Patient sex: M
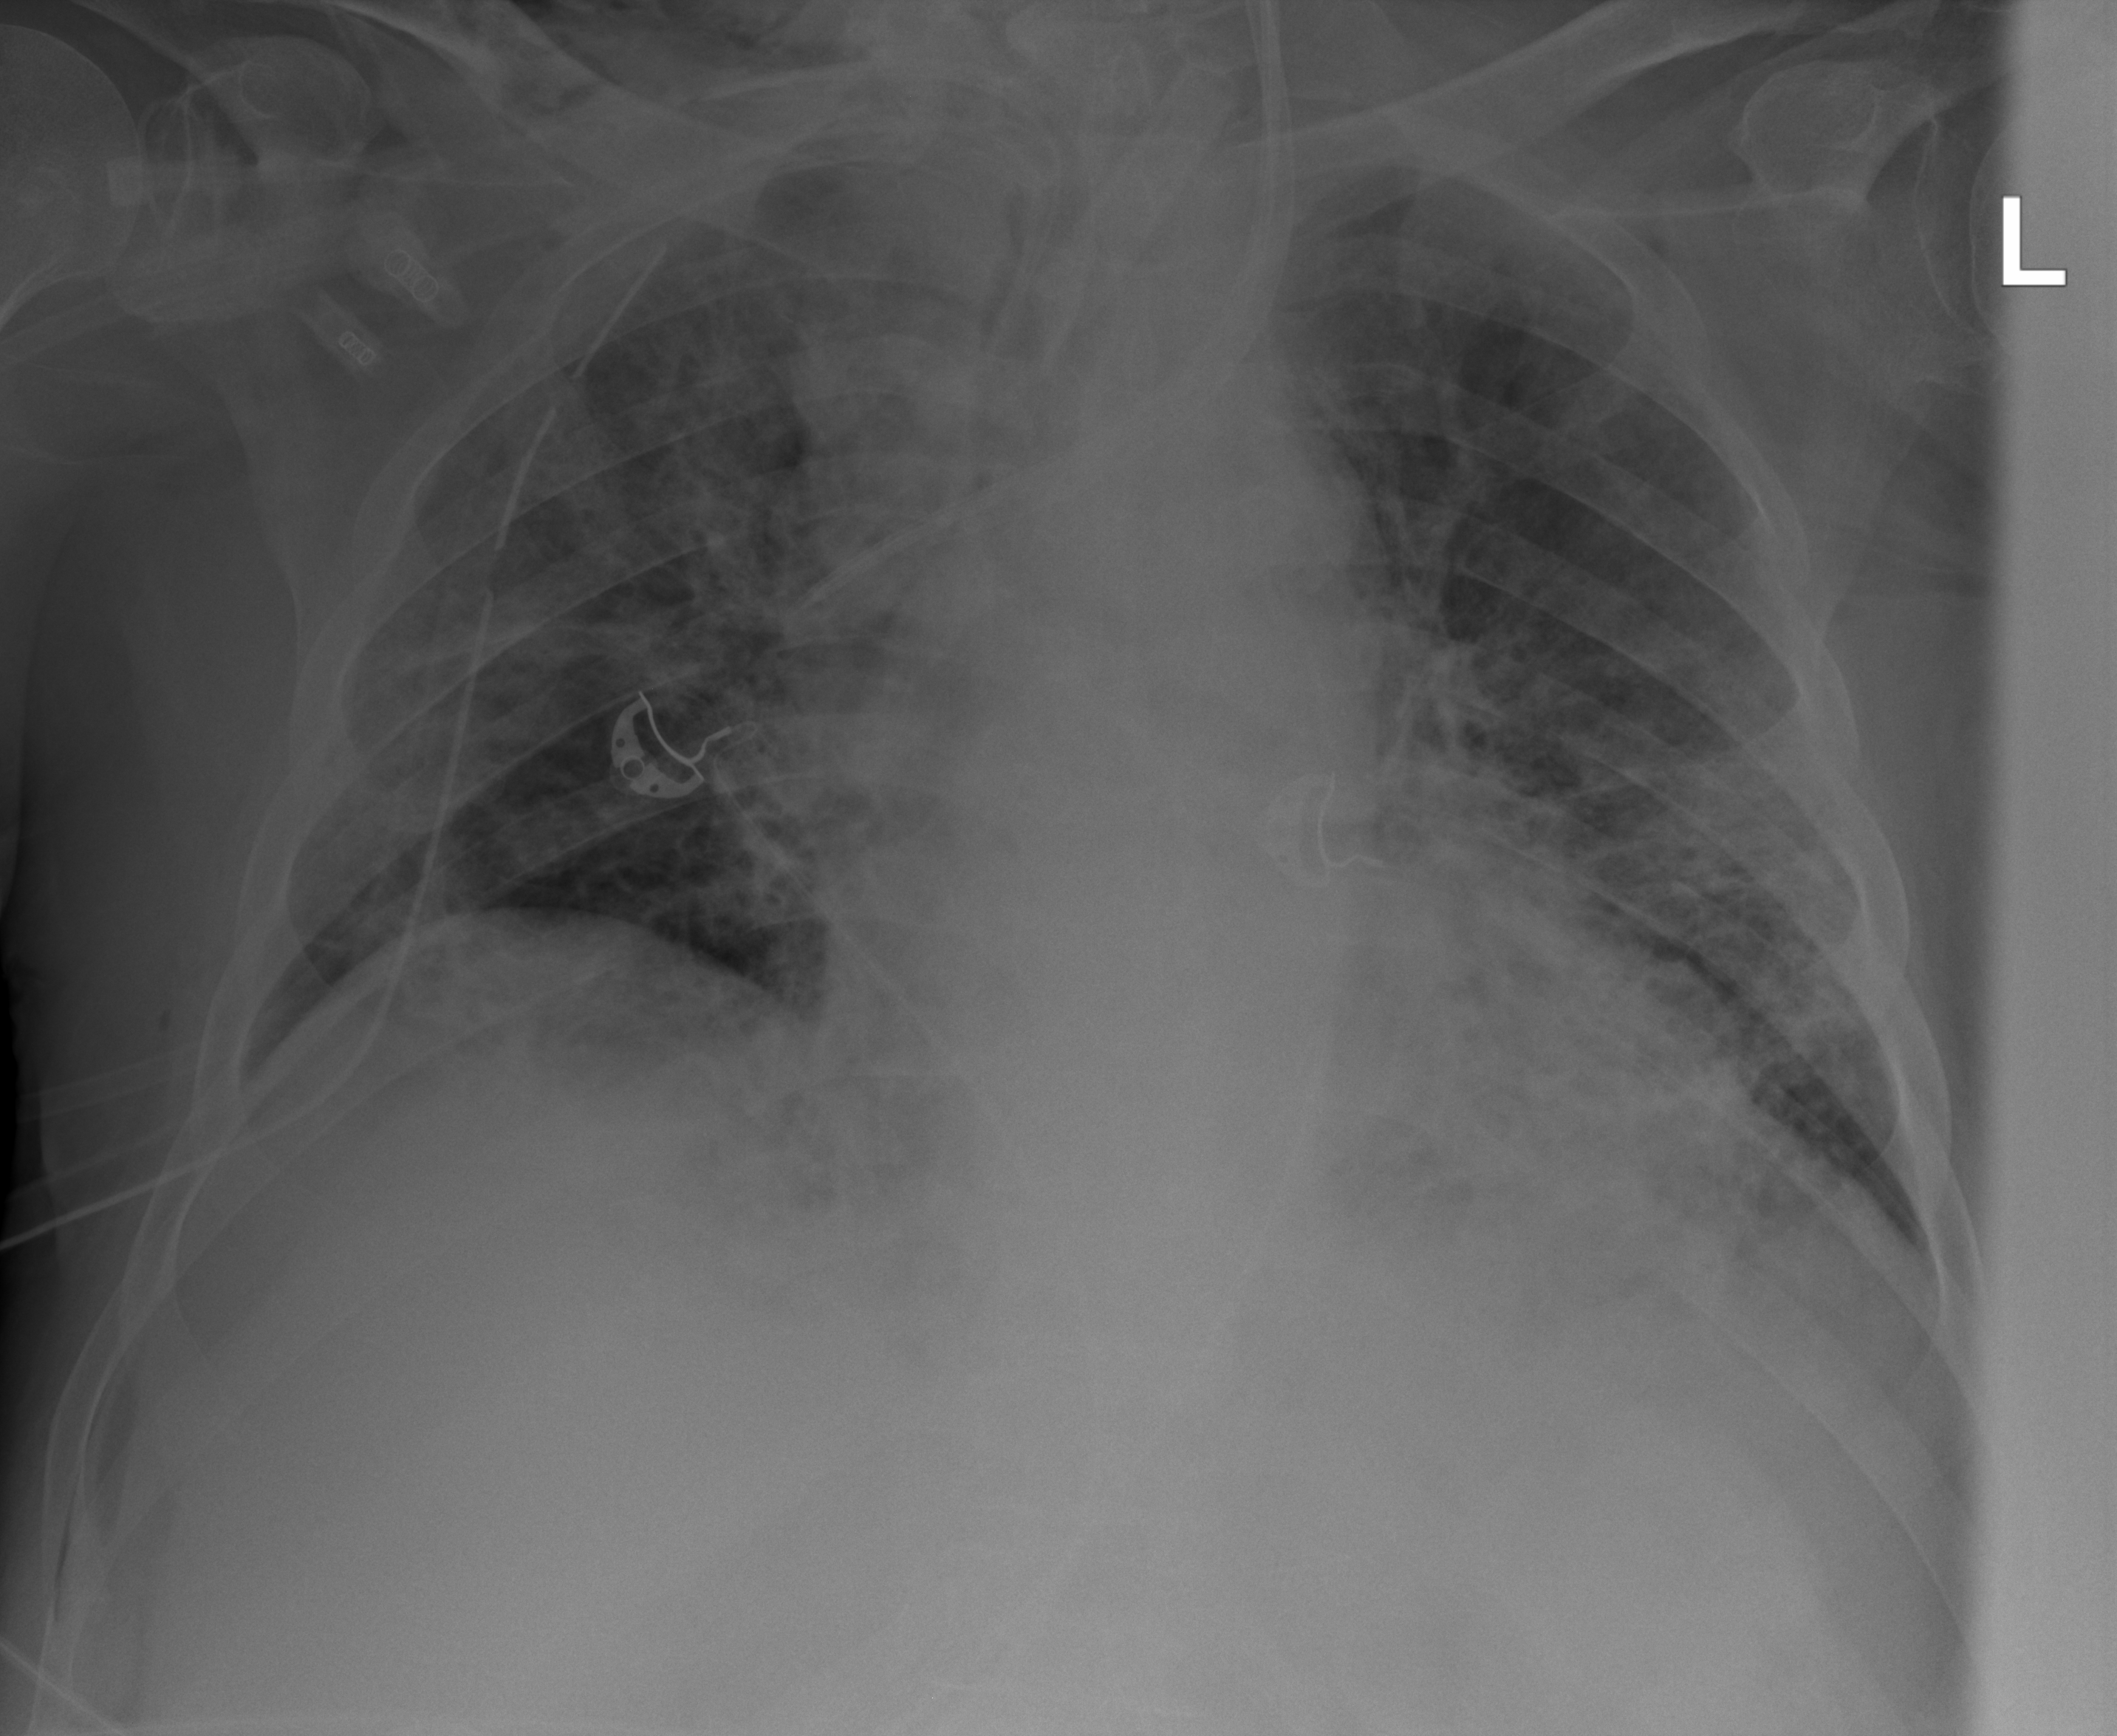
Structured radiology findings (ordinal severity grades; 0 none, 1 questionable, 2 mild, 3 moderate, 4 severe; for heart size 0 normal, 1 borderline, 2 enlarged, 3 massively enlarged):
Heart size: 2
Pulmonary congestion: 2
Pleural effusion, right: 0
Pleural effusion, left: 2
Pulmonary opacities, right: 3
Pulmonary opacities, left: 3
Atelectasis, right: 2
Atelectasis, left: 2